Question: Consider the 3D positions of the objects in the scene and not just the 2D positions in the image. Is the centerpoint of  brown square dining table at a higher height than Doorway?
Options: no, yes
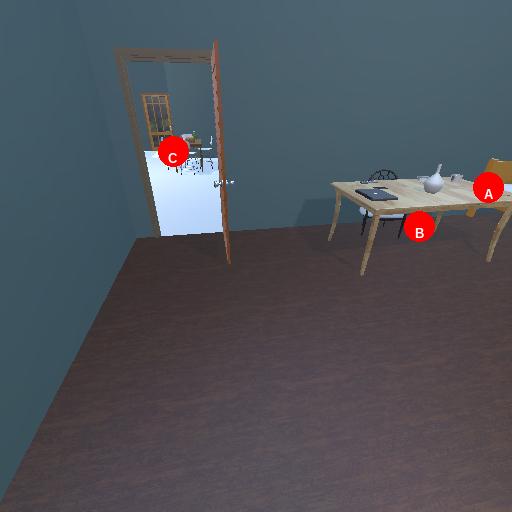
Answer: no